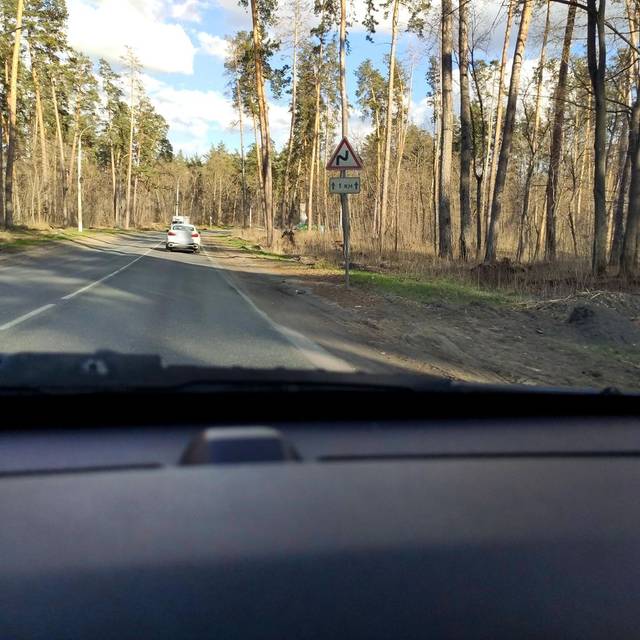
Region: Russia
Coordinates: 53.492, 49.303